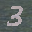
Label: 3